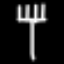
Label: fork